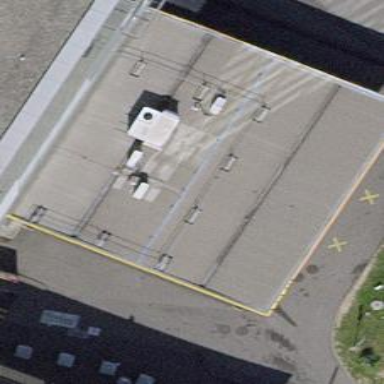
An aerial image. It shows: View of roof of building.